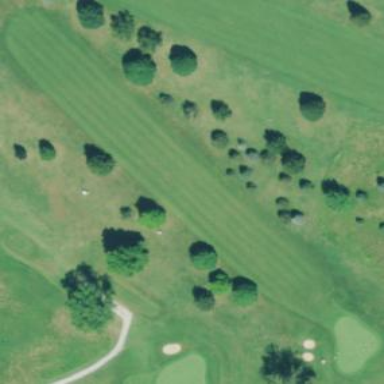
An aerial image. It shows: Grassy area designated for leisure activities. It is golf fairway utilized for the sport of golf.